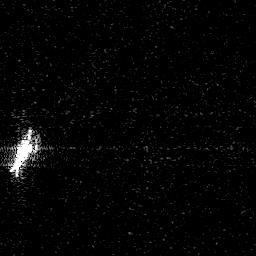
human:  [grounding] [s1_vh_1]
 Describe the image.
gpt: In the satellite image, there is  <ref>1 medium ship </ref> <box>[[2, 55, 14, 67, 0]]</box> located at left.